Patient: sex F, age 63
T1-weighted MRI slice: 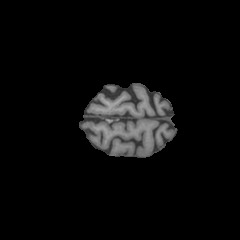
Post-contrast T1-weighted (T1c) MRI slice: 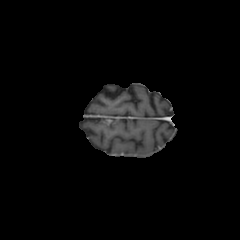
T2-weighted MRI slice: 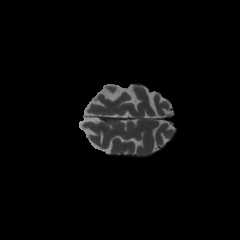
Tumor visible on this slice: no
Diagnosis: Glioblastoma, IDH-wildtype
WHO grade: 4